Question: I am not sure why this is happening but no matter the app (even brand new ones) I get a multitude of errors stating that referenced assemblies/namespaces could not be found. The project still runs if I build it and if I clean it all the errors go away until I edit the code again. Here is a screen shot.

My packages seem to look fine.
'''
<?xml version="1.0" encoding="utf-8"?>
<packages>
<package id="Antlr" version="3.4.1.9004" targetFramework="net45" />
<package id="bootstrap" version="3.0.0" targetFramework="net45" />
<package id="EntityFramework" version="6.1.1" targetFramework="net45" />
<package id="jQuery" version="1.10.2" targetFramework="net45" />
<package id="jQuery.Validation" version="1.11.1" targetFramework="net45" />
<package id="Microsoft.AspNet.Identity.Core" version="2.0.0" targetFramework="net45" />
<package id="Microsoft.AspNet.Identity.EntityFramework" version="2.0.0" targetFramework="net45" />
<package id="Microsoft.AspNet.Identity.Owin" version="2.0.0" targetFramework="net45" />
<package id="Microsoft.AspNet.Mvc" version="5.1.2" targetFramework="net45" />
<package id="Microsoft.AspNet.Razor" version="3.1.2" targetFramework="net45" />
<package id="Microsoft.AspNet.Web.Optimization" version="1.1.3" targetFramework="net45" />
<package id="Microsoft.AspNet.WebPages" version="3.1.2" targetFramework="net45" />
<package id="Microsoft.jQuery.Unobtrusive.Validation" version="3.1.2" targetFramework="net45" />
<package id="Microsoft.Owin" version="2.1.0" targetFramework="net45" />
<package id="Microsoft.Owin.Host.SystemWeb" version="2.1.0" targetFramework="net45" />
<package id="Microsoft.Owin.Security" version="2.1.0" targetFramework="net45" />
<package id="Microsoft.Owin.Security.Cookies" version="2.1.0" targetFramework="net45" />
<package id="Microsoft.Owin.Security.Facebook" version="2.1.0" targetFramework="net45" />
<package id="Microsoft.Owin.Security.Google" version="2.1.0" targetFramework="net45" />
<package id="Microsoft.Owin.Security.MicrosoftAccount" version="2.1.0" targetFramework="net45" />
<package id="Microsoft.Owin.Security.OAuth" version="2.1.0" targetFramework="net45" />
<package id="Microsoft.Owin.Security.Twitter" version="2.1.0" targetFramework="net45" />
<package id="Microsoft.Web.Infrastructure" version="1.0.0.0" targetFramework="net45" />
<package id="Modernizr" version="2.6.2" targetFramework="net45" />
<package id="Newtonsoft.Json" version="5.0.6" targetFramework="net45" />
<package id="Owin" version="1.0" targetFramework="net45" />
<package id="Respond" version="1.2.0" targetFramework="net45" />
<package id="WebGrease" version="1.5.2" targetFramework="net45" />
</packages>
'''
And here is my web.config
'''
<runtime>
<assemblyBinding xmlns="urn:schemas-microsoft-com:asm.v1">
<dependentAssembly>
<assemblyIdentity name="System.Web.Helpers" publicKeyToken="31bf3856ad364e35" />
<bindingRedirect oldVersion="1.0.0.0-3.0.0.0" newVersion="3.0.0.0" />
</dependentAssembly>
<dependentAssembly>
<assemblyIdentity name="System.Web.Mvc" publicKeyToken="31bf3856ad364e35" />
<bindingRedirect oldVersion="1.0.0.0-5.1.0.0" newVersion="5.1.0.0" />
</dependentAssembly>
<dependentAssembly>
<assemblyIdentity name="System.Web.Optimization" publicKeyToken="31bf3856ad364e35" />
<bindingRedirect oldVersion="1.0.0.0-1.1.0.0" newVersion="1.1.0.0" />
</dependentAssembly>
<dependentAssembly>
<assemblyIdentity name="System.Web.WebPages" publicKeyToken="31bf3856ad364e35" />
<bindingRedirect oldVersion="1.0.0.0-3.0.0.0" newVersion="3.0.0.0" />
</dependentAssembly>
<dependentAssembly>
<assemblyIdentity name="WebGrease" publicKeyToken="31bf3856ad364e35" />
<bindingRedirect oldVersion="0.0.0.0-1.5.2.14234" newVersion="1.5.2.14234" />
</dependentAssembly>
</assemblyBinding>
'''
Some things I have tried
- - - -
Each of these works temporarily but as soon as I change tabs in VS or edit a line of code problems come back. I am now even having issues with intellisense not popping up either.
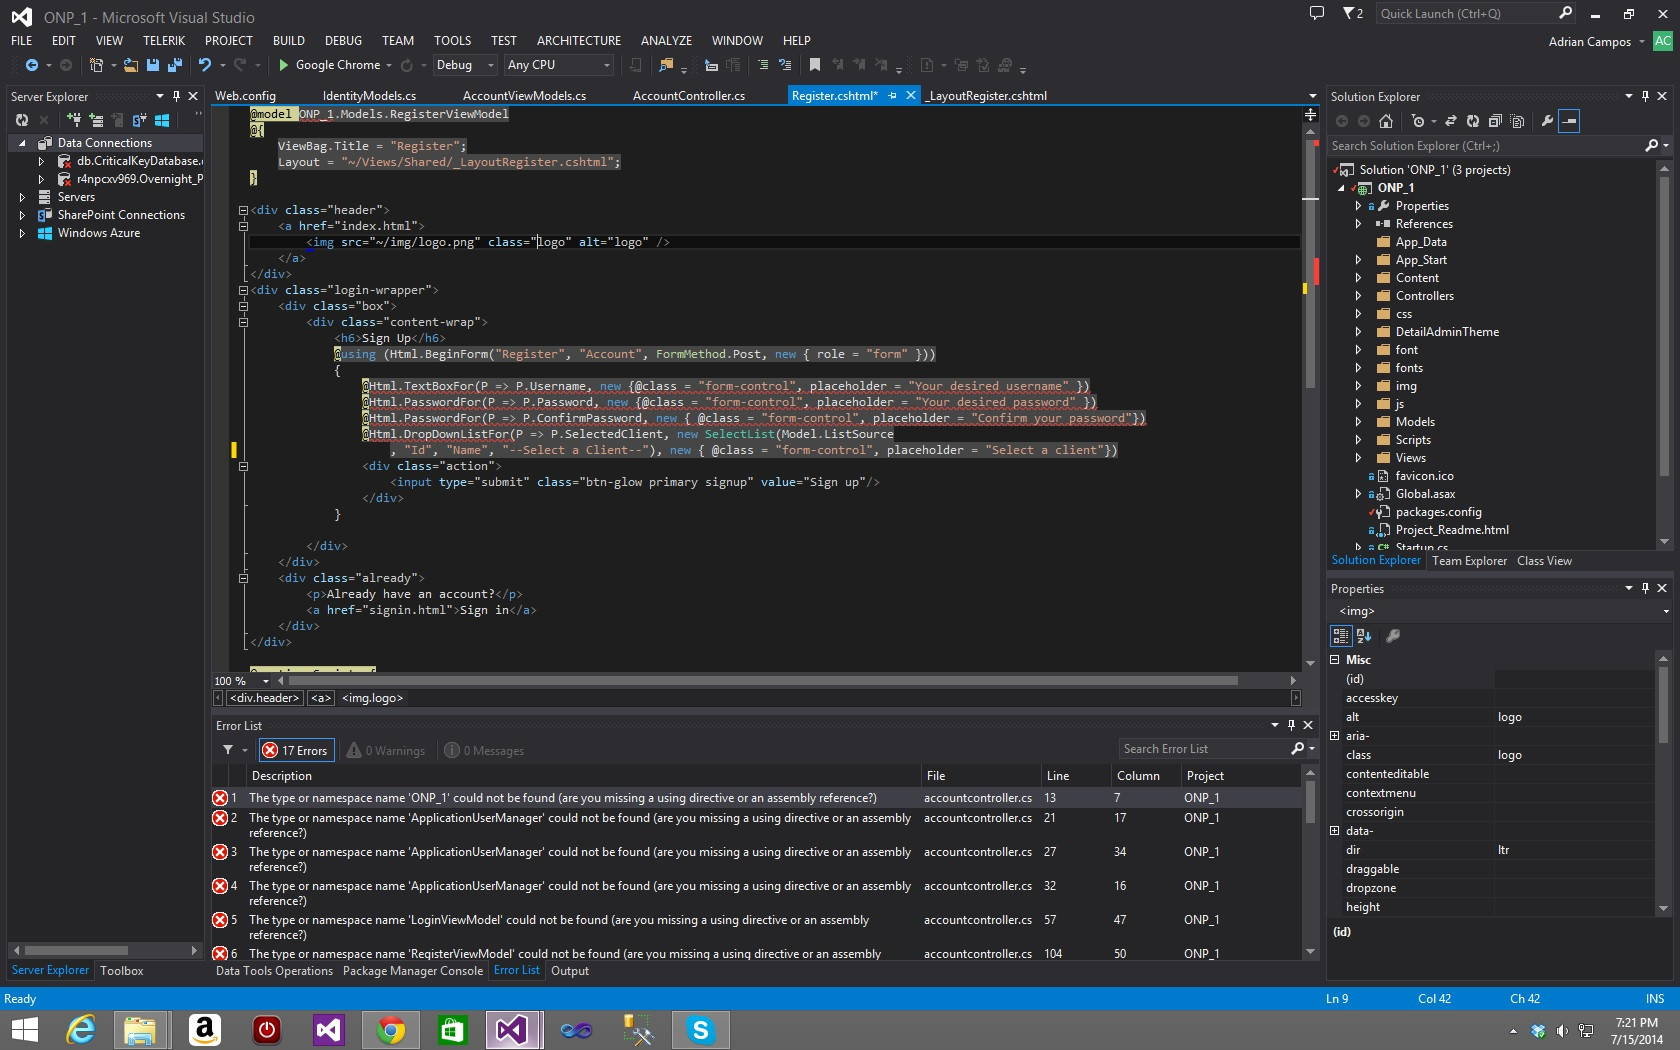
Answer: I finally found an answer. It appears to be a bug in Visual Studio 2013 that gets triggered if you have "Get everything when a solution or project is open" under Tools>Options>Source Control>Environment. Deselect that and everything will be okay.
Reference
<URL>